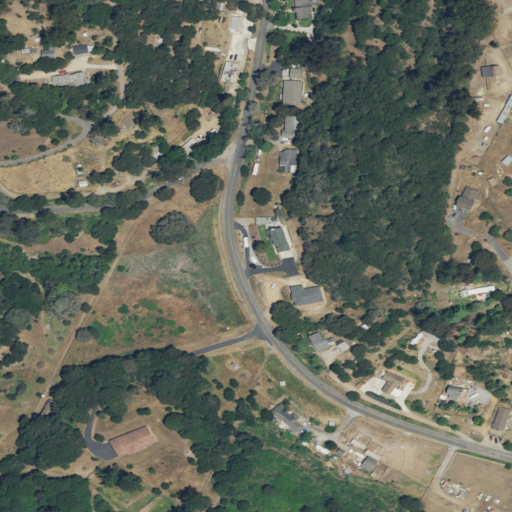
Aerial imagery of valley in California named Paradise Valley containing open development, shrub, low intensity development, evergreen forest, grassland, mixed forest, and herbaceous wetlands